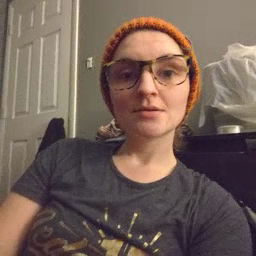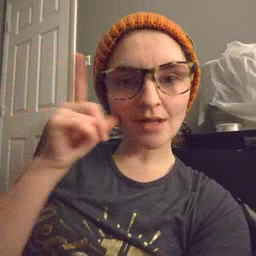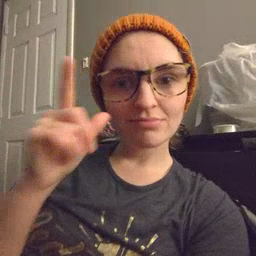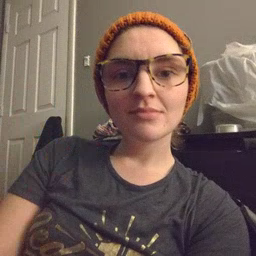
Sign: listen